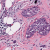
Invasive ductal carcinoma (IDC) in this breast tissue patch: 1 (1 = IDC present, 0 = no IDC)